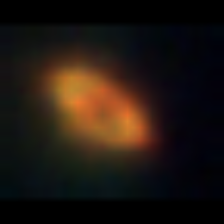
Taxon: Unknown_phyto
Group: Unknown